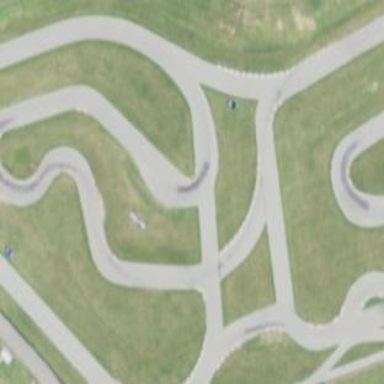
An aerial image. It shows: Asphalt raceway designated for karting.